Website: ulta-beauty
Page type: billing-address
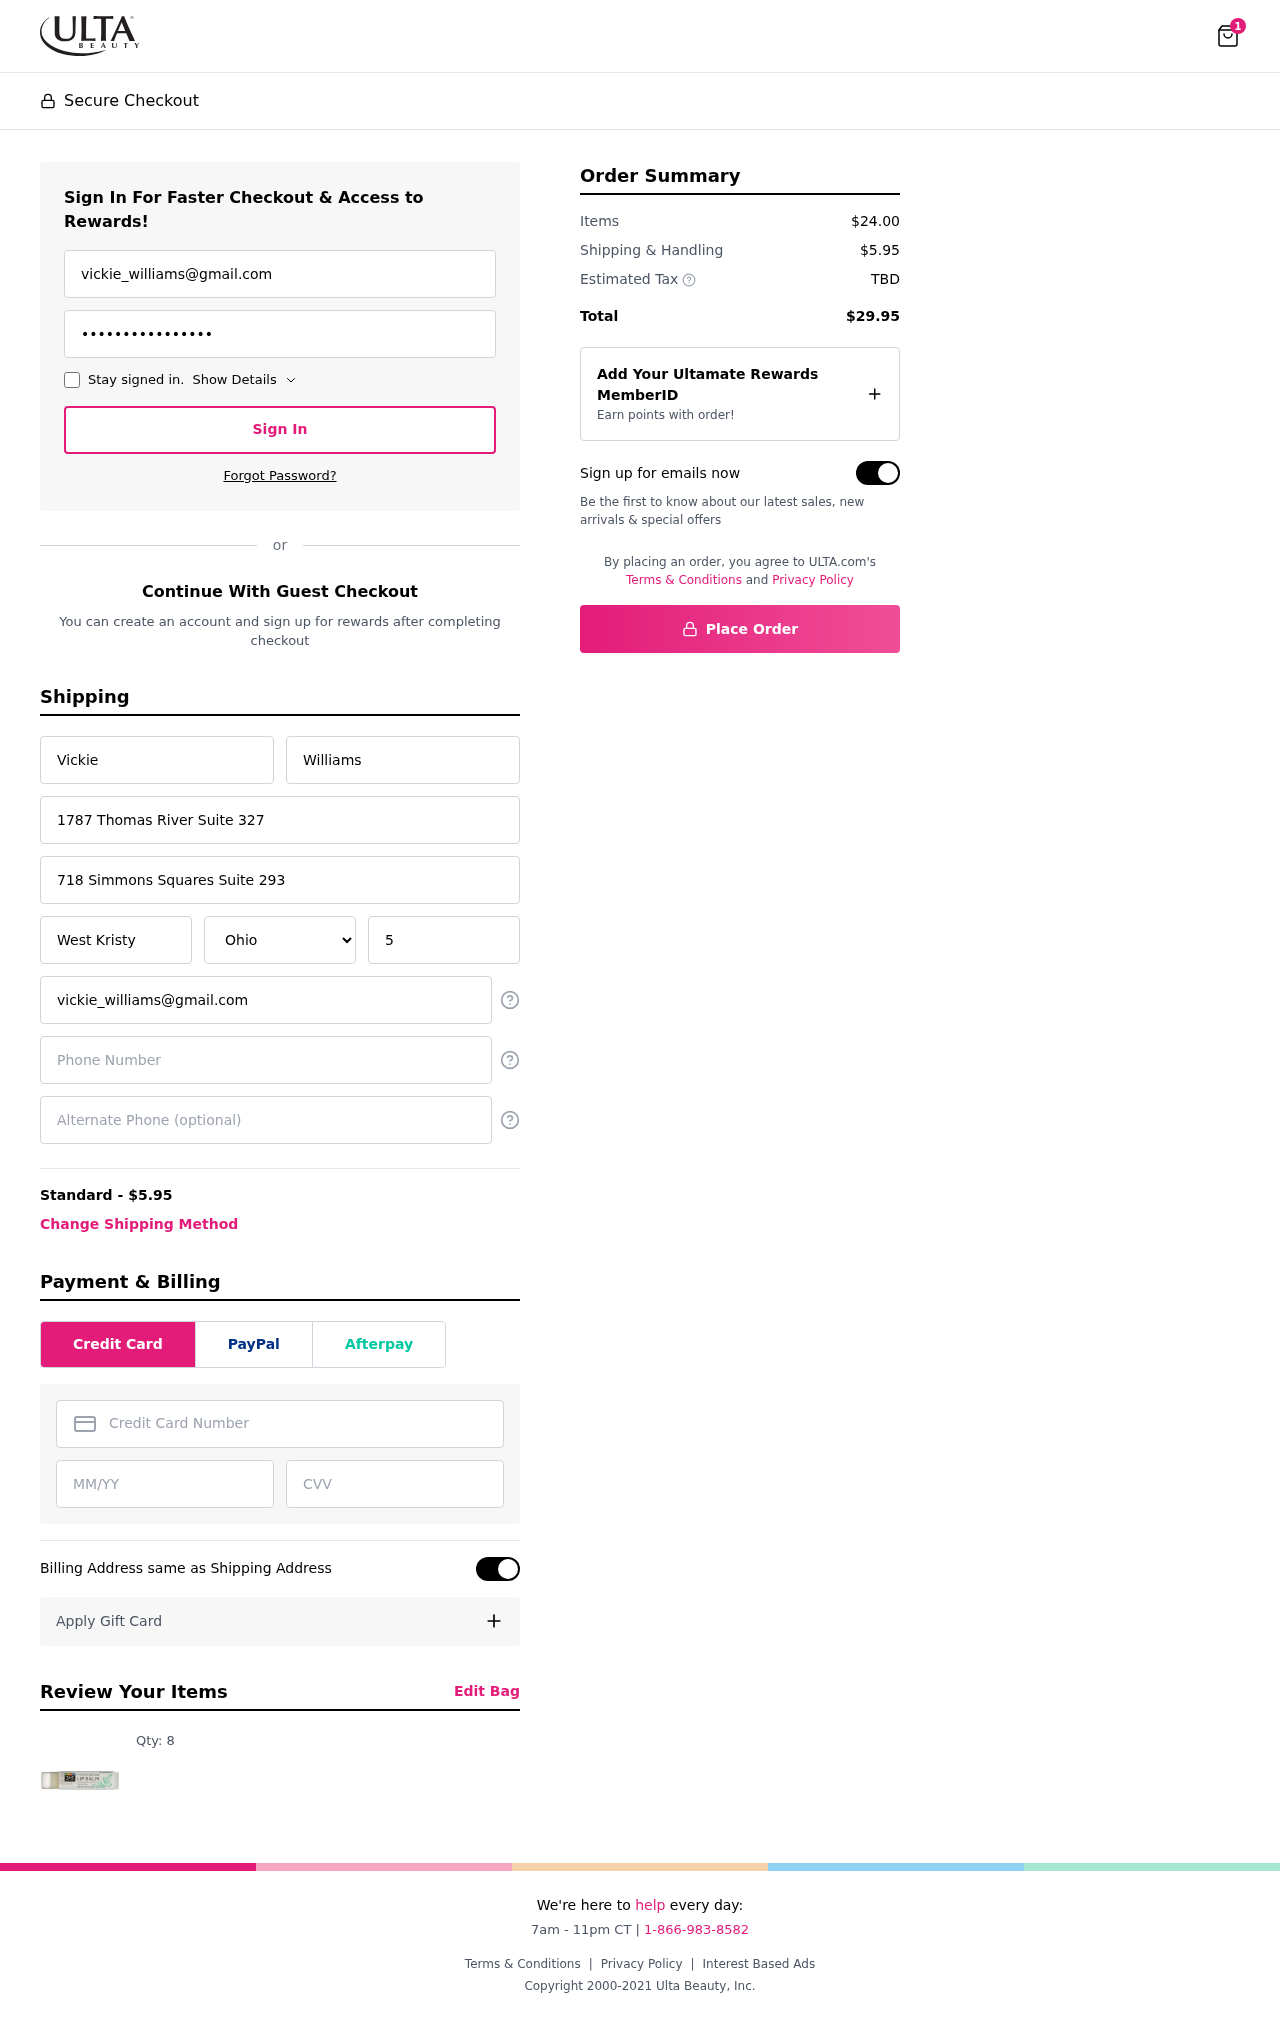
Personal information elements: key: PII_STATE
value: Ohio
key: PII_EMAIL
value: vickie_williams@gmail.com
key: PII_FIRSTNAME
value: Vickie
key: PII_LASTNAME
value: Williams
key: PII_STREET
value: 1787 Thomas River Suite 327
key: PII_STREET2
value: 718 Simmons Squares Suite 293
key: PII_CITY
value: West Kristy
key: PII_POSTCODE
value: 56076
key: PII_PHONE
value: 2135128398
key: PII_ALT_PHONE
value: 9766415784
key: PII_CARD_NUMBER
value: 2719 7152 1676 8334
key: PII_CARD_EXPIRY
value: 12/27
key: PII_CARD_CVV
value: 003
Product elements: key: PRODUCT1_QUANTITY
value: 8
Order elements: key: ORDER_NUM_ITEMS
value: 1
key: ORDER_SHIPPING_COST
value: $5.95
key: ORDER_SUBTOTAL
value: $24.00
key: ORDER_TOTAL
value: $29.95